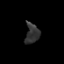
Tissue: prostate
Cell type: Epithelial cells
Senescence score: 0.2719
Nuclear area (px): 270
Mean DAPI intensity: 52.052